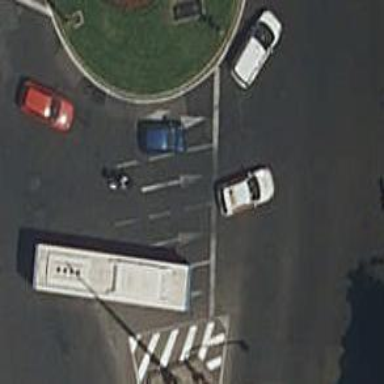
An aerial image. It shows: Road with traffic signals.